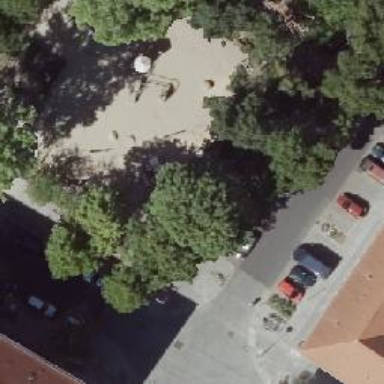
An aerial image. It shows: Playground featuring climbing frame.